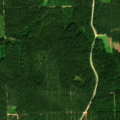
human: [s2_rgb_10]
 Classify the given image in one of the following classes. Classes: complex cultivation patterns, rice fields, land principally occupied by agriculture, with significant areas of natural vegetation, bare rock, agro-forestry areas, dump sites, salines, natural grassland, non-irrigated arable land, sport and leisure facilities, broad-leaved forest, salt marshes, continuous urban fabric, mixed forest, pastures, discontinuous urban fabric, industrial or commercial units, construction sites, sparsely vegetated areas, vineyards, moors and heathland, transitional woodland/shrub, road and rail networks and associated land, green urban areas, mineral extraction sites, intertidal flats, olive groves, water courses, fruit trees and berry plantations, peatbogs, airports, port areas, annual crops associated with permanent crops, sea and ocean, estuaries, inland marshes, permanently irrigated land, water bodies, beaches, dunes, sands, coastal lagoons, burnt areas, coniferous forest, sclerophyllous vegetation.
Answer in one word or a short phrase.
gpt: coniferous forest, mixed forest, transitional woodland/shrub